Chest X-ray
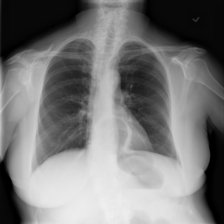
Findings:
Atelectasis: positive
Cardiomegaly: negative
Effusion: negative
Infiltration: positive
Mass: negative
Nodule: negative
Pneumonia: negative
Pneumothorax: negative
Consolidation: negative
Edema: negative
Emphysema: negative
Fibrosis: negative
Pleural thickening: negative
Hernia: positive